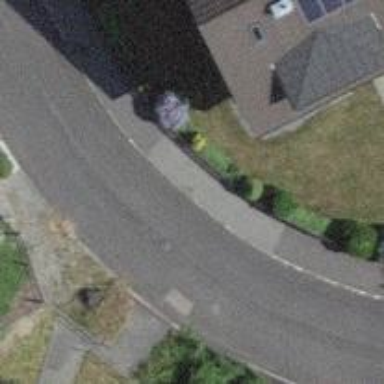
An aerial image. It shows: Kerb serving as barrier.